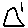
Label: triangle